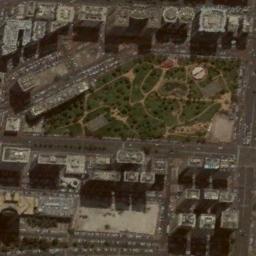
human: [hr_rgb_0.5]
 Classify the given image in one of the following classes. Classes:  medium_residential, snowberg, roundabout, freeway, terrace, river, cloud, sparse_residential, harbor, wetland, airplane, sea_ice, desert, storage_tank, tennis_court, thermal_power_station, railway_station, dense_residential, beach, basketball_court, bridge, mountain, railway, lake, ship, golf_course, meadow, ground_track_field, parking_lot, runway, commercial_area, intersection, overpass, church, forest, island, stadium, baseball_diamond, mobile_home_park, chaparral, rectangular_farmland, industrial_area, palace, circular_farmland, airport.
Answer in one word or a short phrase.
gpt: commercial_area